Chest X-ray. View position: PA
Patient age: 30
Patient sex: F
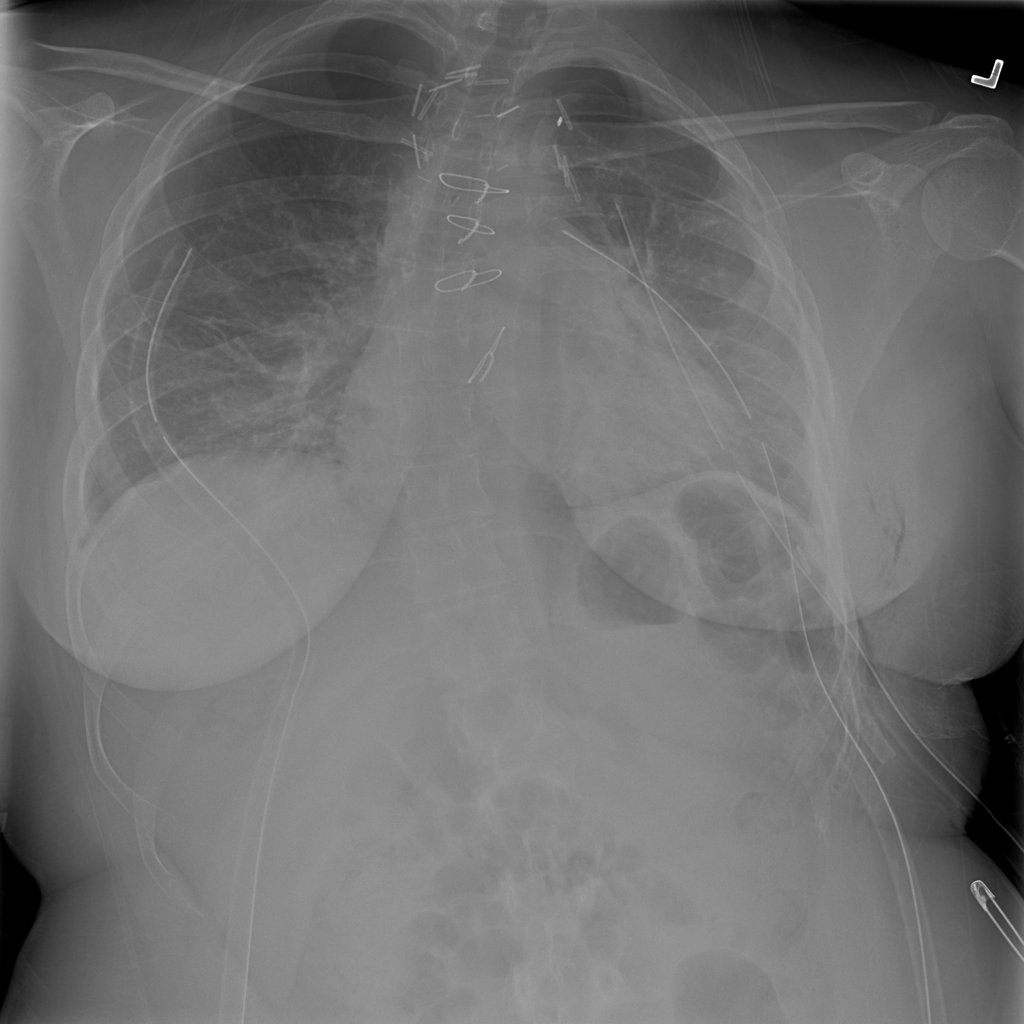
Finding: Pneumothorax